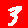
Digit: 3